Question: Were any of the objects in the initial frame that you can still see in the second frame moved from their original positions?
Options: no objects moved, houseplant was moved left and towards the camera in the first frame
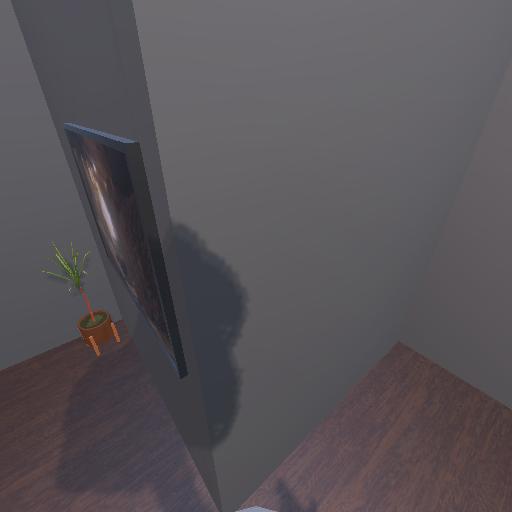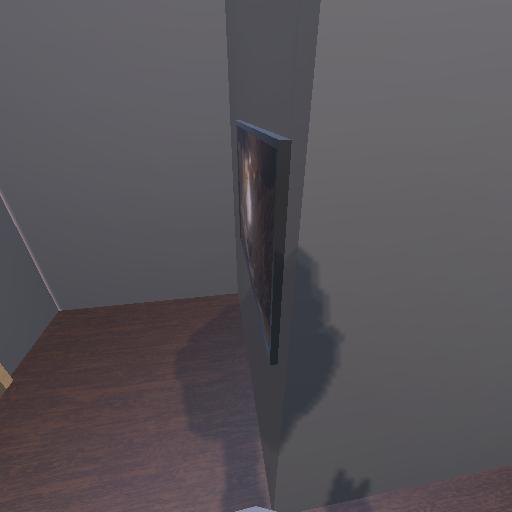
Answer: no objects moved